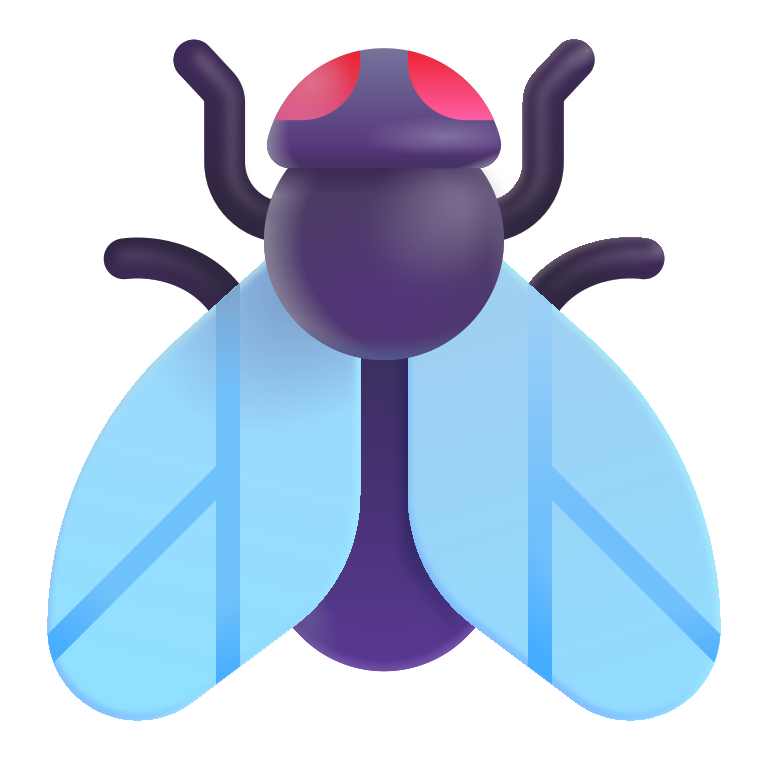
fly color